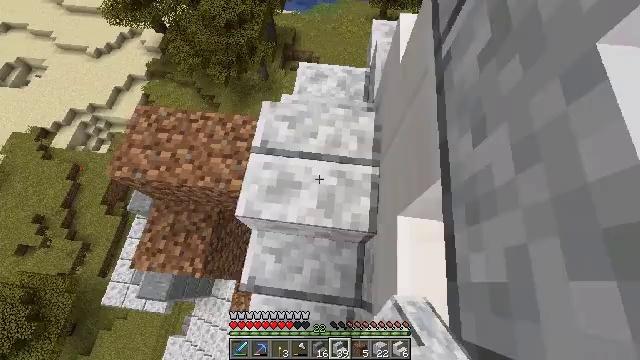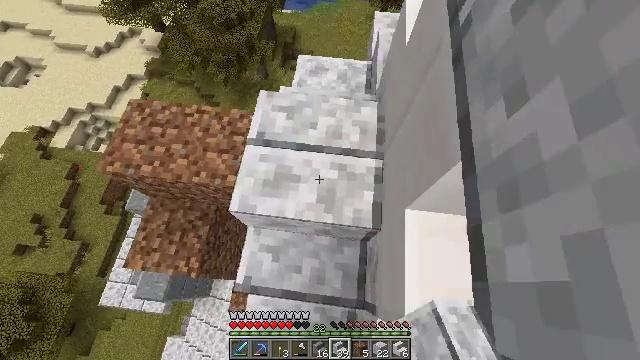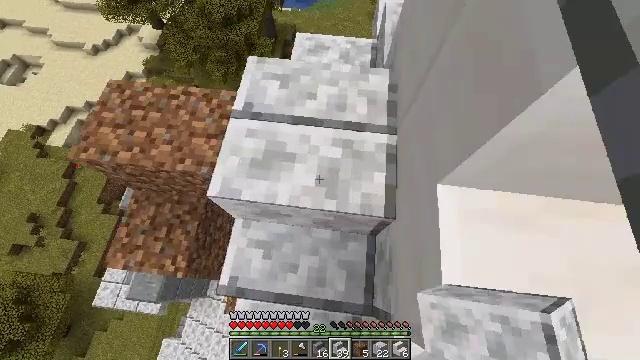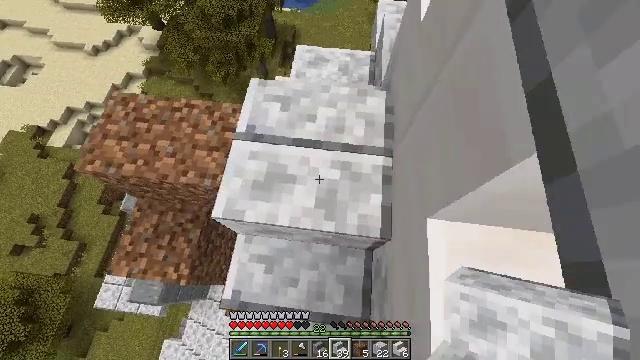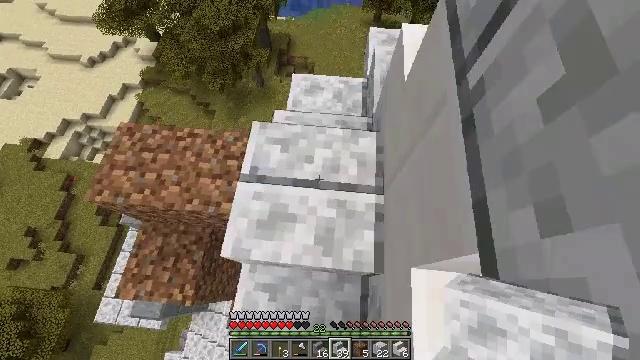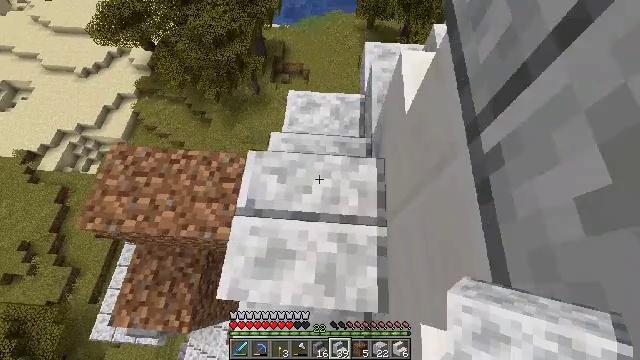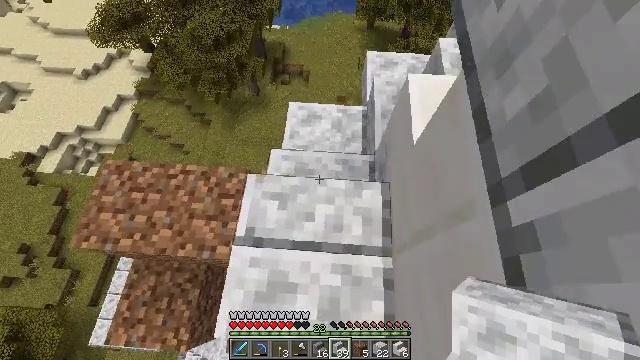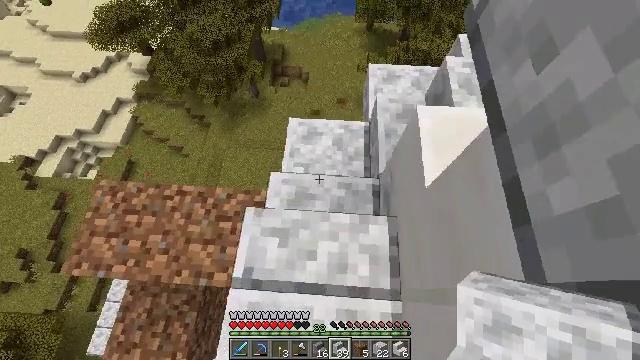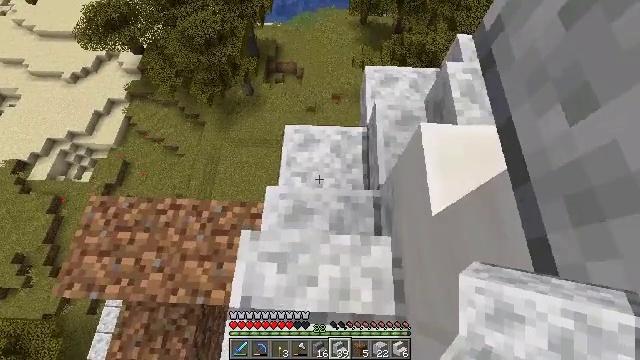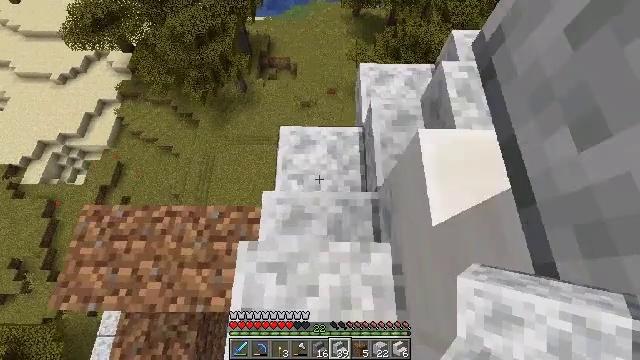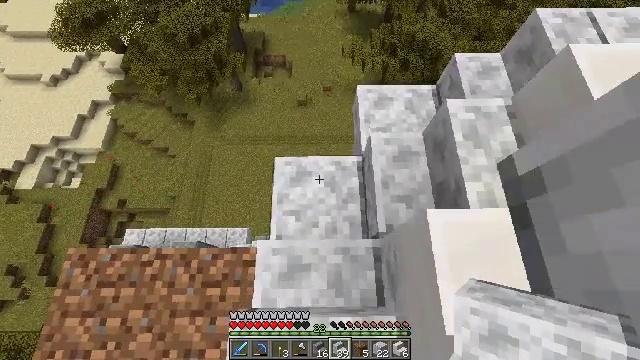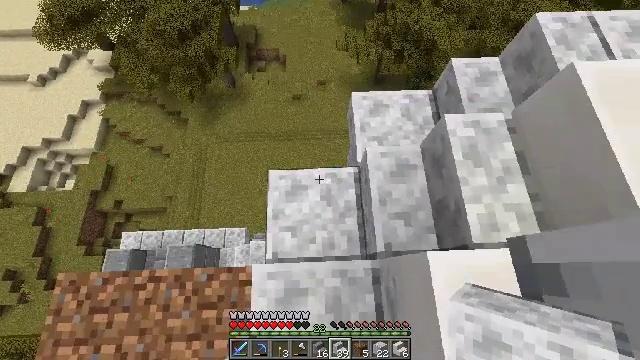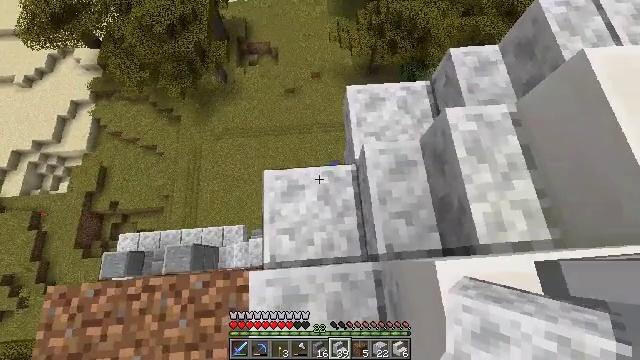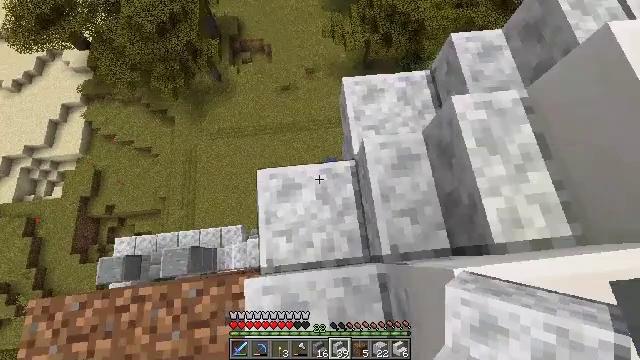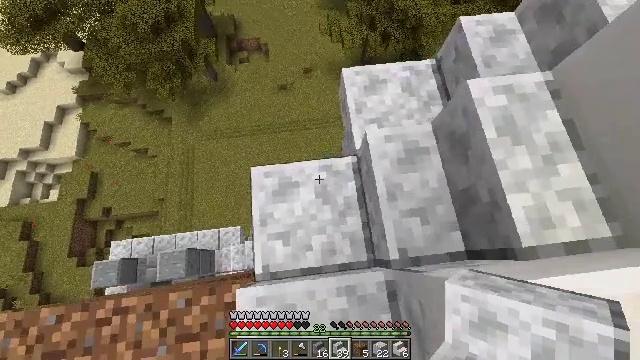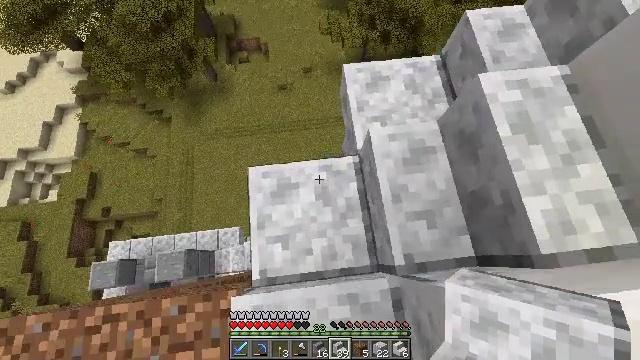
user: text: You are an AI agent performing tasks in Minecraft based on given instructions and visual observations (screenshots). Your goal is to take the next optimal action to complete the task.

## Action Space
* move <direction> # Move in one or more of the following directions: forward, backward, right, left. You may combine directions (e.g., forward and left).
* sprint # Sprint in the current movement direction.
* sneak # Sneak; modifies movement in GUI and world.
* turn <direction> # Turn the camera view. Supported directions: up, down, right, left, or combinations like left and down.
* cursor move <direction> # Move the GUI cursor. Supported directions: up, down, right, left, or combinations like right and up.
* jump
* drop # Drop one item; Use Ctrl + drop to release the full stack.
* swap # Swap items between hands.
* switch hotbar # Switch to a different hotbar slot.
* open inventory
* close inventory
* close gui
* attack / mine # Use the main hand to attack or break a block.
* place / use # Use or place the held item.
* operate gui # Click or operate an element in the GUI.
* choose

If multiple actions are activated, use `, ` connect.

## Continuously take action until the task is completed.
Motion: motion action
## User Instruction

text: Attack the polished diorite stairs to obtain the block.
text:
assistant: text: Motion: no_op
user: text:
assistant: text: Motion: move forward
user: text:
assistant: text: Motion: move forward
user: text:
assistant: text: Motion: move forward, turn right and up
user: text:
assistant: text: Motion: move forward, turn right and up
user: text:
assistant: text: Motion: move forward
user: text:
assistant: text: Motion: move forward
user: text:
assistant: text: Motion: move forward, turn right and down
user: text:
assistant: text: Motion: move forward, turn right and down
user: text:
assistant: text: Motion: move forward, turn right
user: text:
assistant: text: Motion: move forward, turn right and down
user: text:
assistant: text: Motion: turn right and down
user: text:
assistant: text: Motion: turn right
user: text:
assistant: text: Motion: no_op
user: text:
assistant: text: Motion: no_op
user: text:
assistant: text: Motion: no_op
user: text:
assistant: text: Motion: turn right
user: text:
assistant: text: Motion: turn right
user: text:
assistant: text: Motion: turn right and up
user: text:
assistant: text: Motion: turn right and up
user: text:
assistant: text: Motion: turn right and up
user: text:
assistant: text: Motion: turn right and up
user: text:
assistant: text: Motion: turn right and up
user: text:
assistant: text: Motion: turn right and up
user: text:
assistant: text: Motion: turn right and up
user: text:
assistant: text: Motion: turn up
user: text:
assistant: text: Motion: move forward
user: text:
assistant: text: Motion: move forward
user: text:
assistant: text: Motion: move forward
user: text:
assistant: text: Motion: move forward